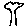
Label: tree